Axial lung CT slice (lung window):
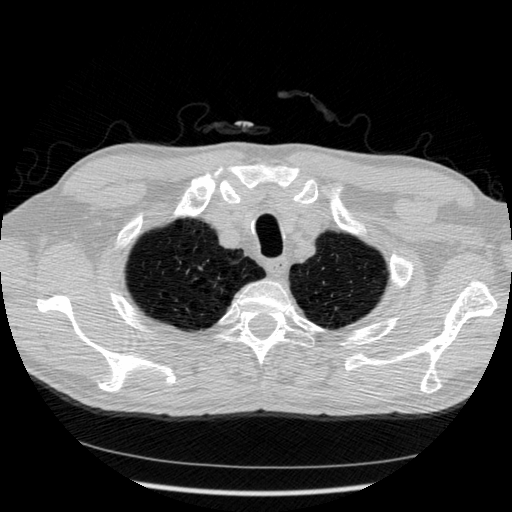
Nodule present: no